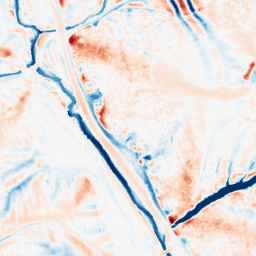
Category: edge_preserving
Decomposition family: median
Decomposition parameters: size: 21
Upsampling method: bilinear
Upsampling parameters: scale: 4
Upsampling scale: 4